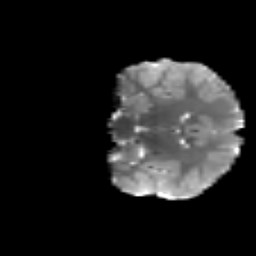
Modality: T2w
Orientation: coronal
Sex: male
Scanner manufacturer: siemens
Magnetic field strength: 3 T
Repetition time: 5 s
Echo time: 0.071 s